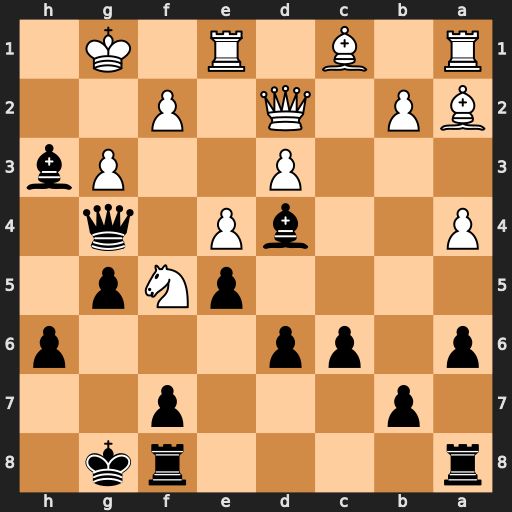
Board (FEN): r4rk1/1p3p2/p1pp3p/4pNp1/P2bP1q1/3P2Pb/BP1Q1P2/R1B1R1K1
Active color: b
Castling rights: -
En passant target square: -
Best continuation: Qf3 Ne3 Bxe3